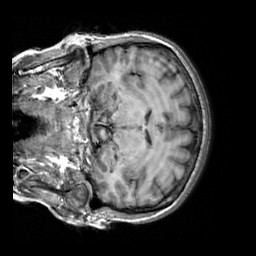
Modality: T1w
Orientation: coronal
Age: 39
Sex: female
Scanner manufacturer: siemens
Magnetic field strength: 3 T
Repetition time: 2.3 s
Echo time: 0.00303 s